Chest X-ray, AP view. Patient: 57 years old, sex M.
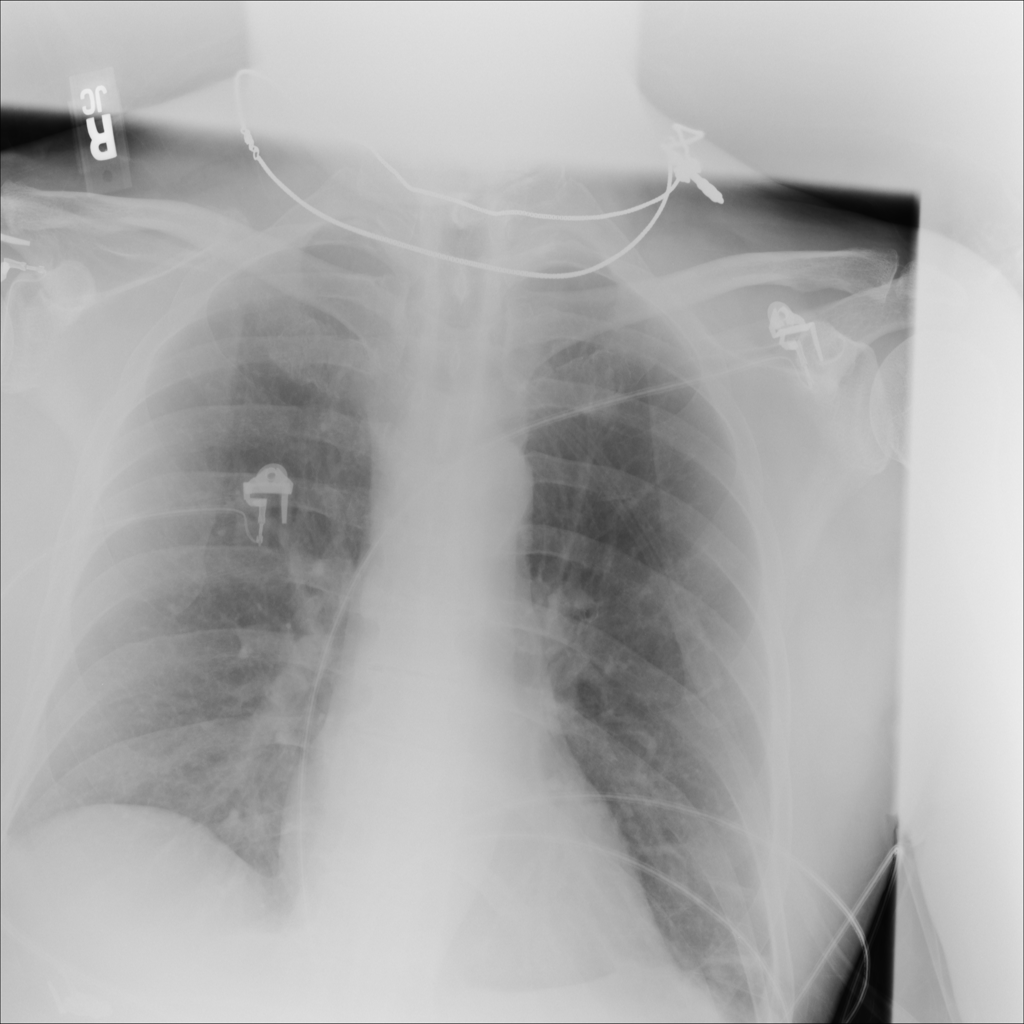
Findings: No Finding